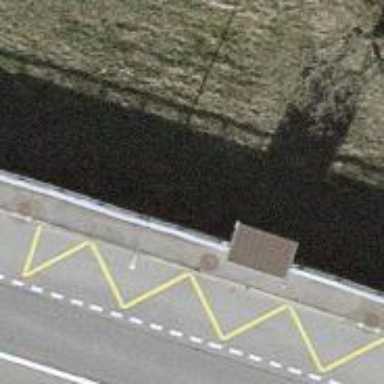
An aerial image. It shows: Bus stop with shelter. It is platform for public transport.